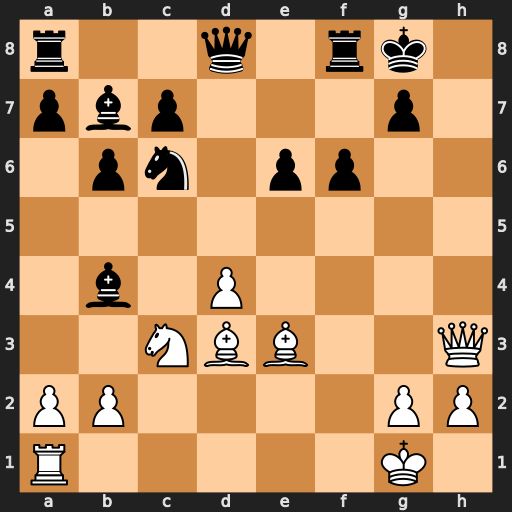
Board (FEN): r2q1rk1/pbp3p1/1pn1pp2/8/1b1P4/2NBB2Q/PP4PP/R5K1
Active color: w
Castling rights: -
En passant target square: -
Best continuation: Qh7+ Kf7 Bg6+ Ke7 Qxg7+